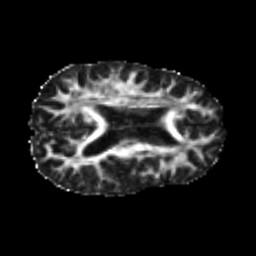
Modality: FA
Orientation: axial
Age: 24
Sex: male
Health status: healthy
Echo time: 0.074 s